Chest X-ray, AP view. Patient: 80 years old, sex F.
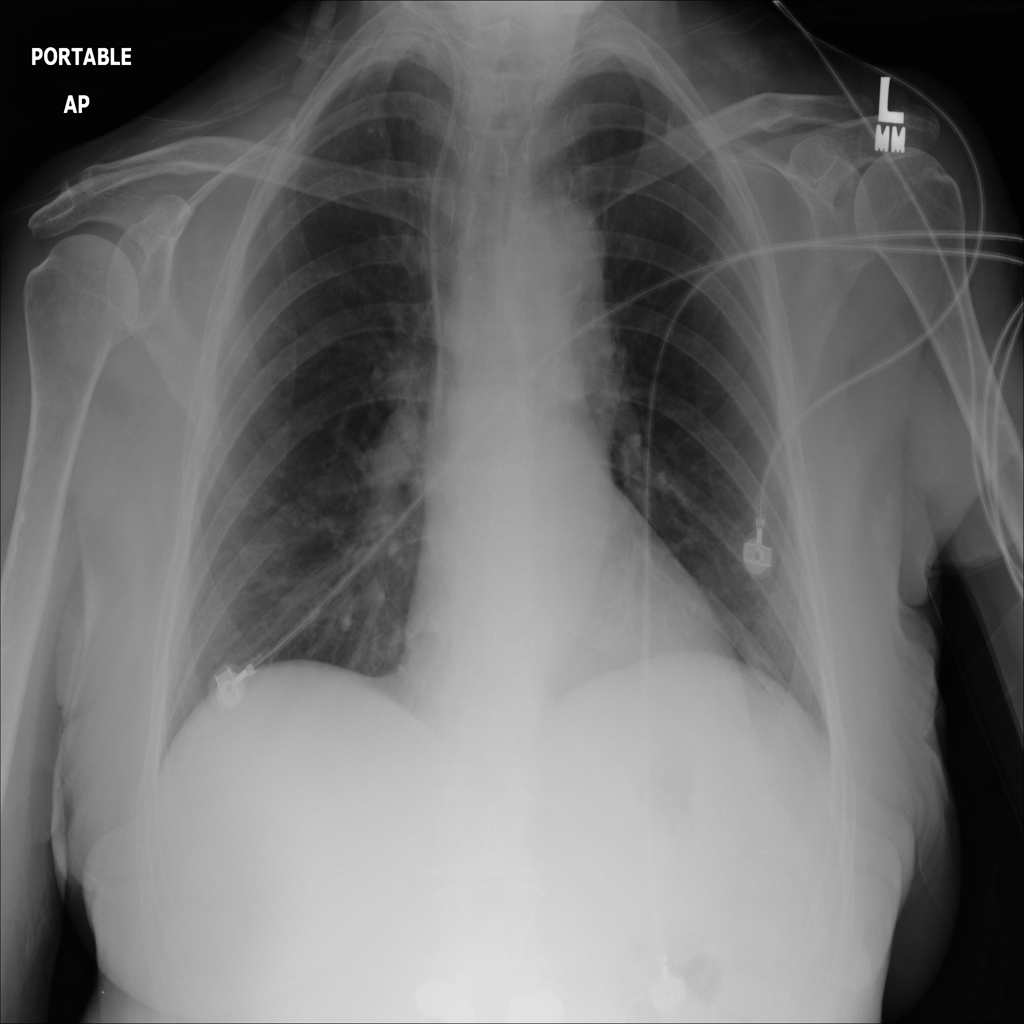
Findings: No Finding